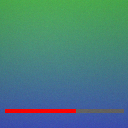
Screen state: on